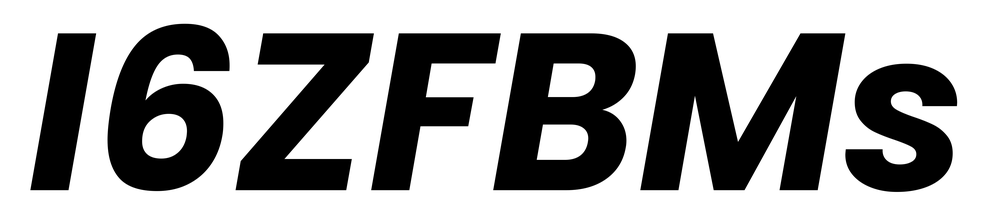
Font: Poppins-BoldItalic